Question: Here is my part of codes :
'''
var nodePort = 3030;
var express = require('express');
var app = express();
var bodyParser = require('body-parser');
var db = require('mysql');
var dbPool = db.createPool({
host : 'localhost',
user : 'root',
password : '1234',
database : 'test',
port : 3306
});
var gcm = require('node-gcm');
var message = new gcm.Message();
var sender = new gcm.Sender('API'); //Api Key
var registrationIds = [];
app.use( bodyParser.json() );
app.use( bodyParser.urlencoded() );
foo = function(){
dbPool.getConnection(function(objErr, objConn){
if(objErr){
console.log('ERROR');
}else{
objConn.query("SELECT * FROM person", function(Err, Rows, Fields){
for(var i=0; i<Rows.length; i++){
console.log(Rows[i].Name);
}
});
}
});
setTimeout(foo,1000);
}
foo();
app.listen(nodePort);
console.log('App listening on port' + nodePort);
'''

This function runs only 10-time and stops, if i try to connect database .
I want to check my database every second, are there any ways to do it?
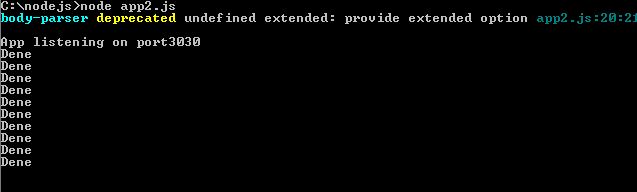
Answer: '''
var nodePort = 3030;
var express = require('express');
var app = express();
var bodyParser = require('body-parser');
var db = require('mysql');
var dbPool = db.createPool({
host : 'localhost',
user : 'root',
password : '1234',
database : 'test',
port : 3306
});
var gcm = require('node-gcm');
var message = new gcm.Message();
var sender = new gcm.Sender('API'); //Api Key
var registrationIds = [];
app.use( bodyParser.json() );
app.use( bodyParser.urlencoded() );
foo = function(){
dbPool.getConnection(function(objErr, objConn){
if(objErr){
console.log('ERROR');
}else{
objConn.query("SELECT * FROM person", function(Err, Rows, Fields){
for(var i=0; i<Rows.length; i++){
console.log(Rows[i].Name);
}
});
}
});
}
setInterval(function(){foo();},1000);
app.listen(nodePort);
console.log('App listening on port' + nodePort);
'''